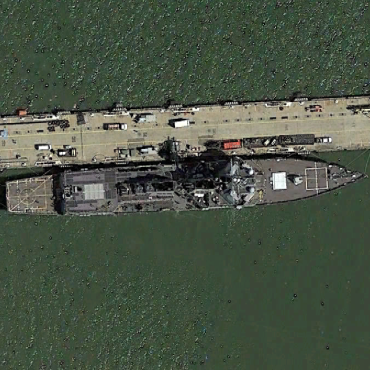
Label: destroyer